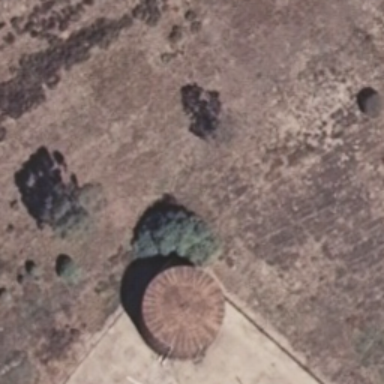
An old storage tank is in the lawn .